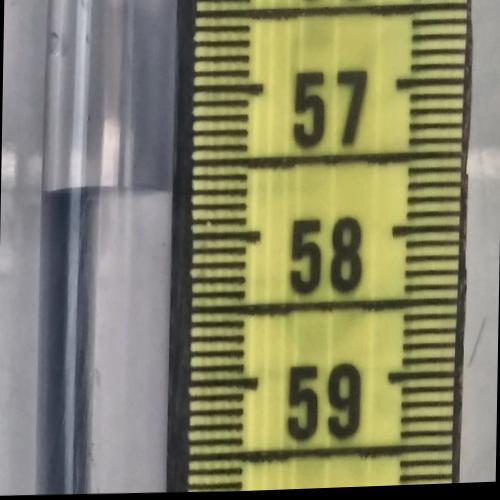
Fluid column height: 57.7 cm